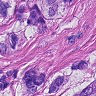
Metastatic tissue present: yes